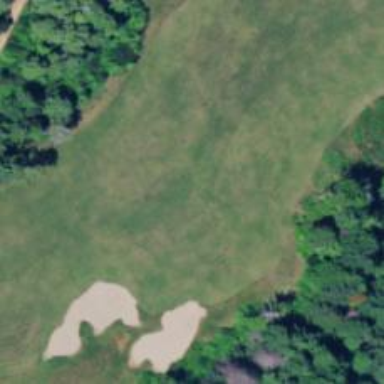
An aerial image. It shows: Golf hole.